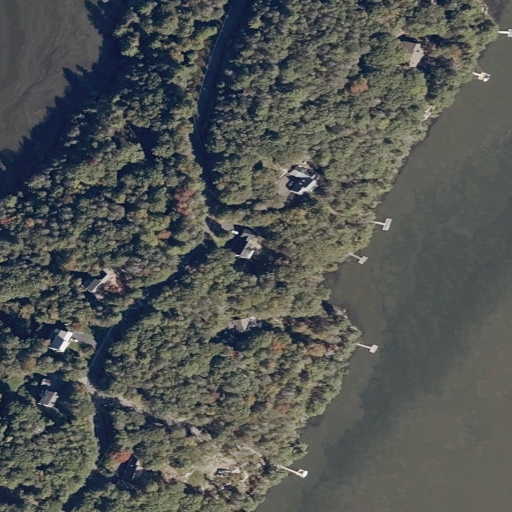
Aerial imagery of cape in Maine named Cushman Point containing open water, evergreen forest, mixed forest, open development, herbaceous wetlands, deciduous forest, low intensity development, medium intensity development, and grassland